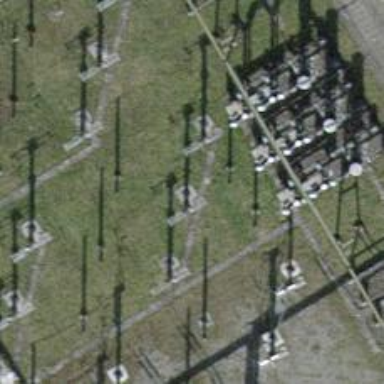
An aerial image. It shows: Power line carrying busbar.